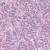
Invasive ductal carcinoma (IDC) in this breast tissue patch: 1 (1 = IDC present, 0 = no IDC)